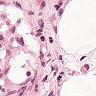
Metastatic tissue present: no